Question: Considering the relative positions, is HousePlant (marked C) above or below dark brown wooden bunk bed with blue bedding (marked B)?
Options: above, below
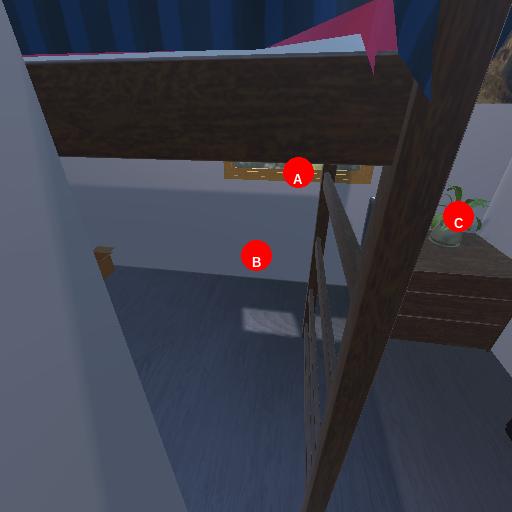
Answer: above